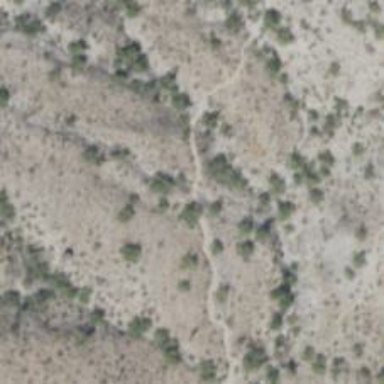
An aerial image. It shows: Hiking trail path.